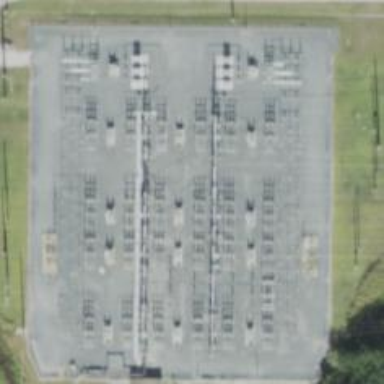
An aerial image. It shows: Switch used for power control.